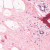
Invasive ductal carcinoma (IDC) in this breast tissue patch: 0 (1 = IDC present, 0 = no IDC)